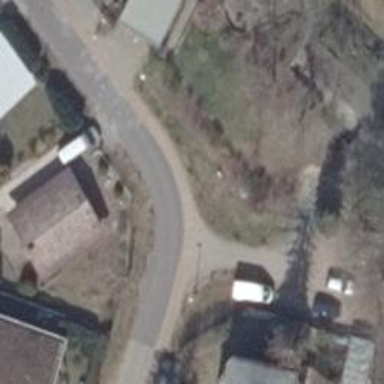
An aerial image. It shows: Residential road.